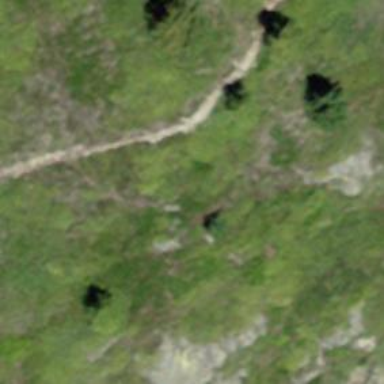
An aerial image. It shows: Ground path with excellent trail visibility.